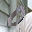
Label: 0